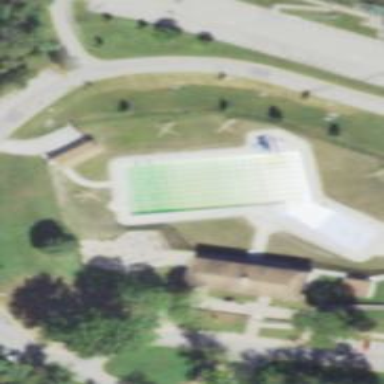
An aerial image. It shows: Swimming pool located in leisure land.